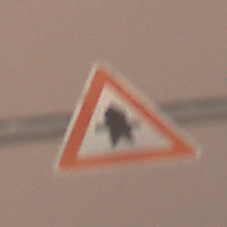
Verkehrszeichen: Vorfahrt
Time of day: Night
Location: Outdoor (Urban)
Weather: Overcast
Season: Winter
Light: Artificial